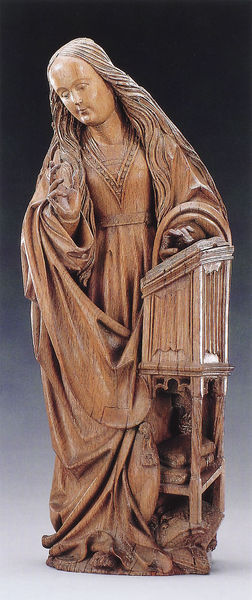
Titel: Maria einer Verkündigung
Standort: Herkunftsort: Kleve (EU - D - NRW)
Institution: Aachen, Suermondt-Ludwig-Museum
Schlagwörter: hand, kopf, umhang, ausschnitt, braun, finger, frau, haar, holz, kleid, mund, nase, stirn, stuhl, tisch, blick, gürtel, augen, falten, hals, hände, figur, gewand, haare, mantel, gotik, kinn, mittelscheitel, skulptur, statue, bücher, brauen, groß, schwert, pult, schnitzerei, heilige, maria, schnitzwerk